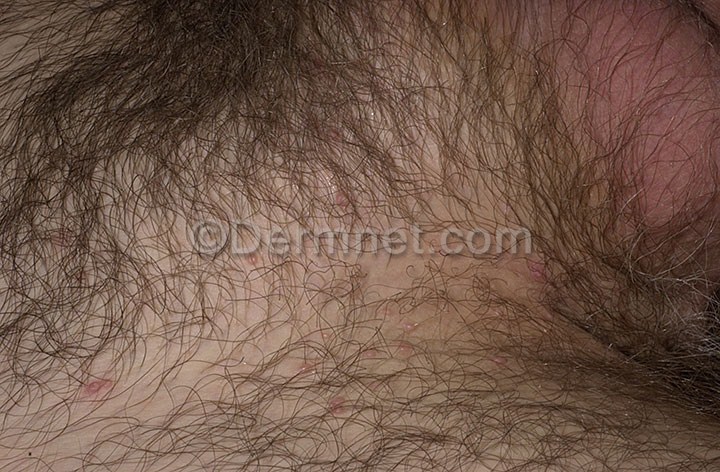
Disease: Warts Molluscum and other Viral Infections